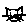
Label: cat